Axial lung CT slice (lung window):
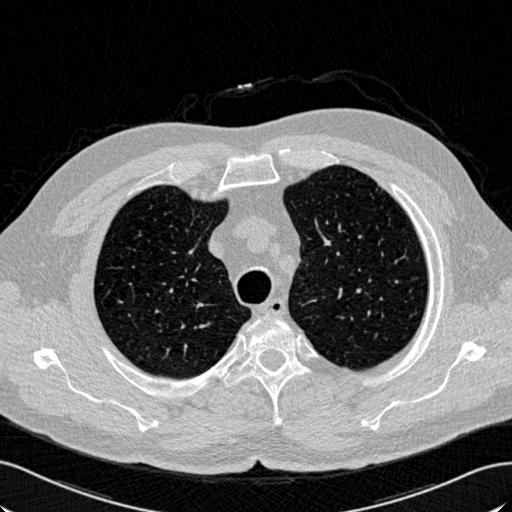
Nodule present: no